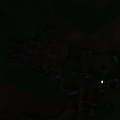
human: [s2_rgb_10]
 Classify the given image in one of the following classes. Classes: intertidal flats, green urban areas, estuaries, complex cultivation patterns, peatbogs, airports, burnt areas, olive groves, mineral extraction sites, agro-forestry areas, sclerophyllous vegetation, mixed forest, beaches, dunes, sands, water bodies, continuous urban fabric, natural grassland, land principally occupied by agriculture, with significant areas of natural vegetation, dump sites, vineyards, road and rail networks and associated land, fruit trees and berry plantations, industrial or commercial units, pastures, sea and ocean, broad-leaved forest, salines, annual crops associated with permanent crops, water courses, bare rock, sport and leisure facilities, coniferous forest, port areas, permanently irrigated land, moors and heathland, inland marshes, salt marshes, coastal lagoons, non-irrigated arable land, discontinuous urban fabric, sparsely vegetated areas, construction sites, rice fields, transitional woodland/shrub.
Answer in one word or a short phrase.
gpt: discontinuous urban fabric, non-irrigated arable land, complex cultivation patterns